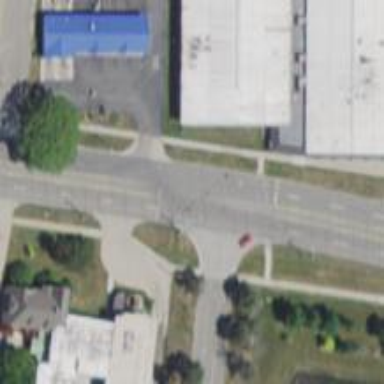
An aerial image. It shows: Unmarked crossing on footway.